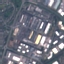
Label: Industrial